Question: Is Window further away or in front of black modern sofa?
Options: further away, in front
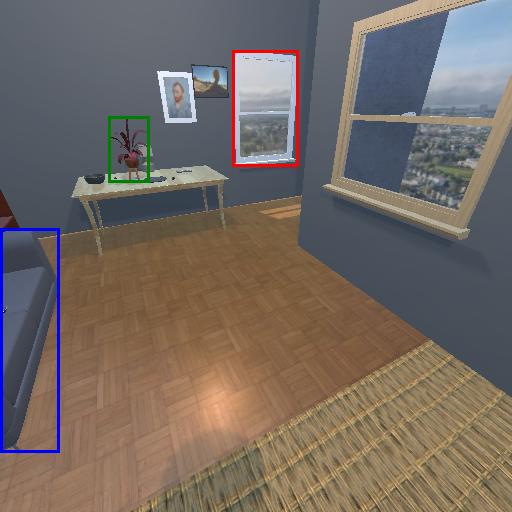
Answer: further away